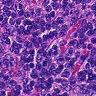
Metastatic tissue present: no